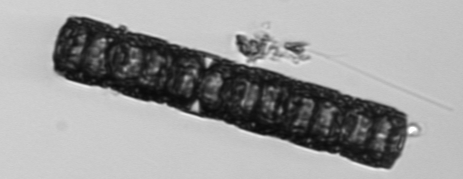
Label: Paralia_sulcata